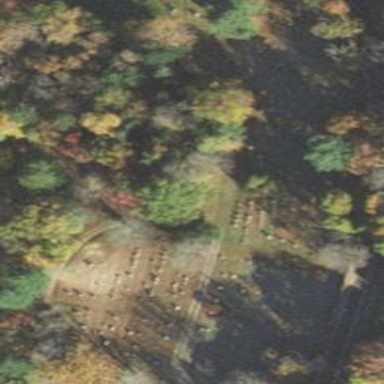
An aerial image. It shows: Cemetery.